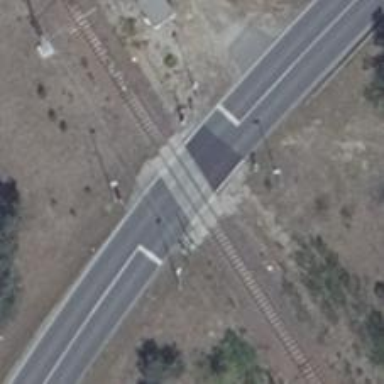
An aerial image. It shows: Railway level crossing.